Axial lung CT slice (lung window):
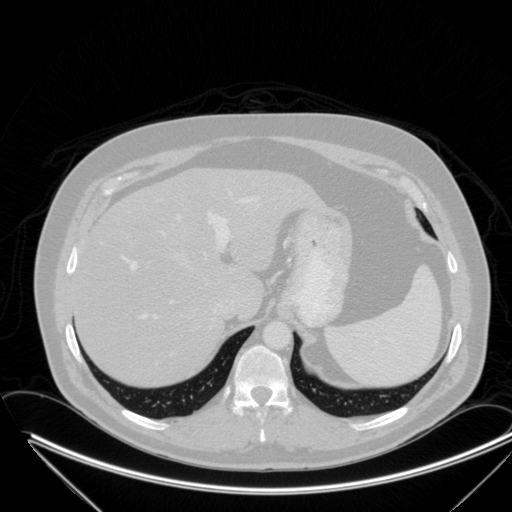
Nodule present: no